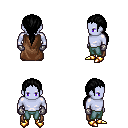
a pixel art fantasy rpg character, male body template, dark elf, purple skin, brown cape, teal pants, black ponytail hairstyle, metal gloves, gold boots, four views (front, back, left, right), 2x2 character sprite sheet, small pixel art, hard edges, no anti-aliasing